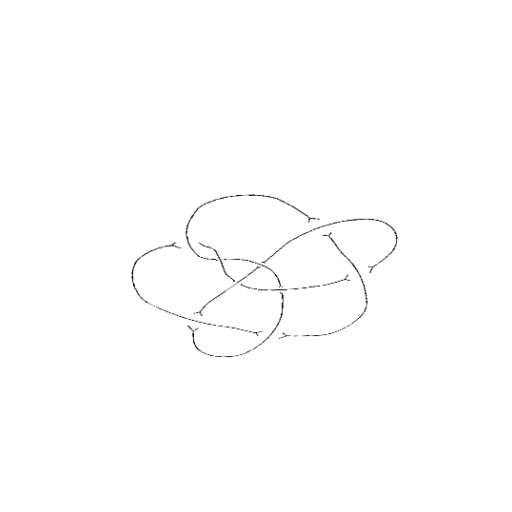
Crossing number: 9